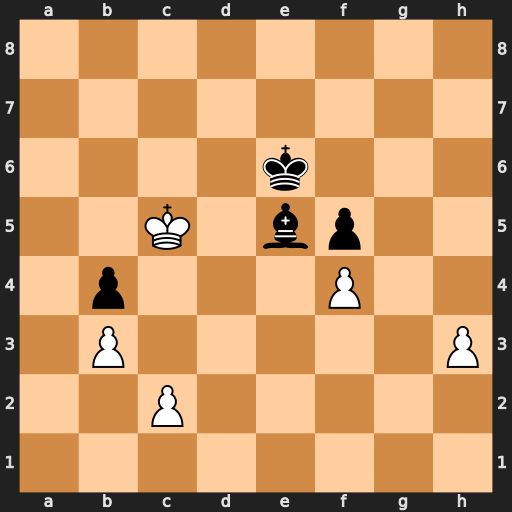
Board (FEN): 8/8/4k3/2K1bp2/1p3P2/1P5P/2P5/8
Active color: w
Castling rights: -
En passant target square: -
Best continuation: fxe5 Kxe5 Kxb4 f4 Kc3